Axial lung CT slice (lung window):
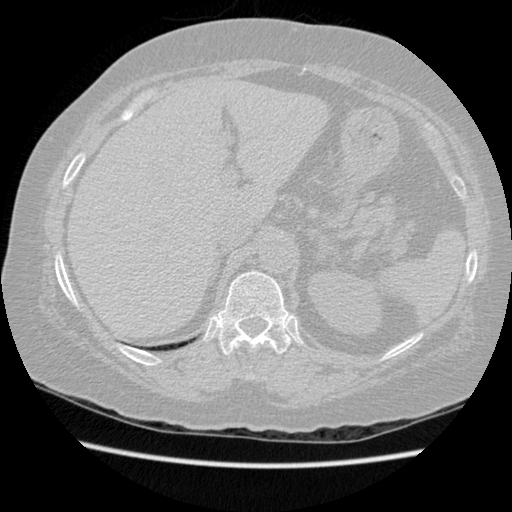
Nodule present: no